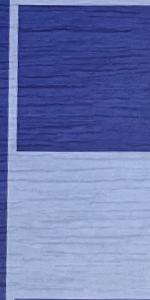
Label: Empty